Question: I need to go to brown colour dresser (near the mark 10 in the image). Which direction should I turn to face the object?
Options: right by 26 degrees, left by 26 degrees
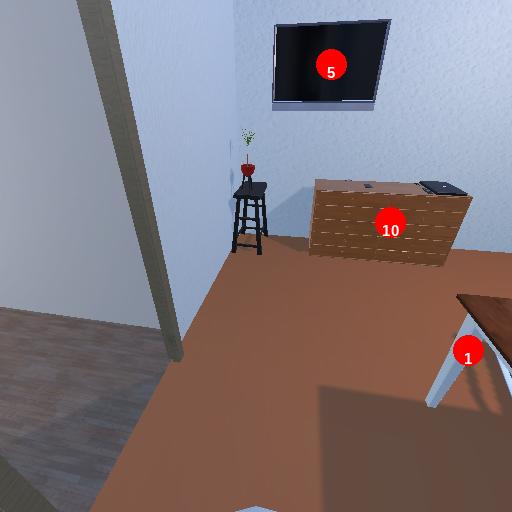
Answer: right by 26 degrees